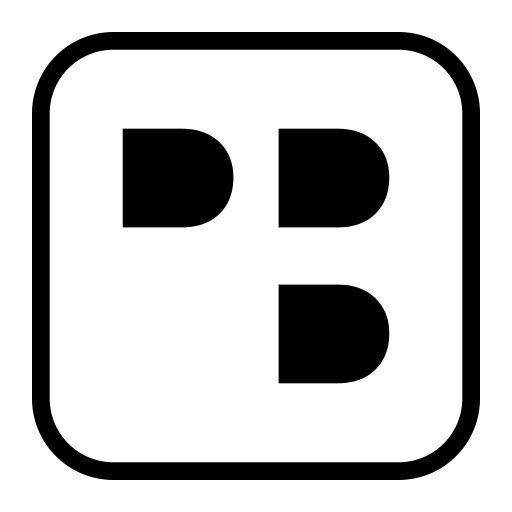
Tags: icon, FontAwesome, fa-icon, brand, perbyte